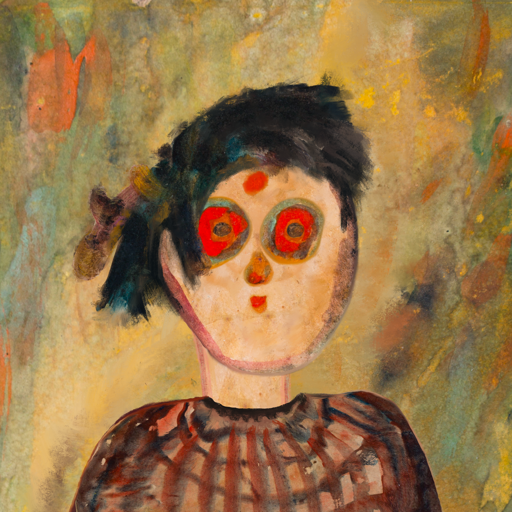
Background: Comrade, Head And Neck Front: Childish, Face Front: Sisters, Bust: Orphan, Hair Front: Pipe, Head Accessory: Blank, Second Necklace: Blank, Necklace: Blank, Baby: Blank